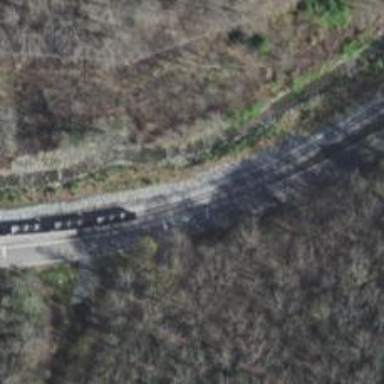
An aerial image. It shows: Railway track.